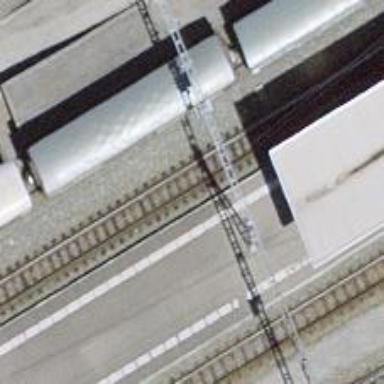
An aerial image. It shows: Narrow-gauge railway with electrified contact line.